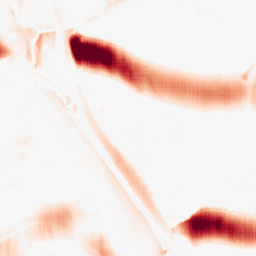
Category: morphological
Decomposition family: morphological_ellipse
Decomposition parameters: operation: opening
width: 50
height: 5
Upsampling method: sinc_blackman
Upsampling parameters: scale: 4
kernel_size: 8
Upsampling scale: 4